Field crop: maize
Growth stage: 2
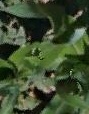
Species: maize